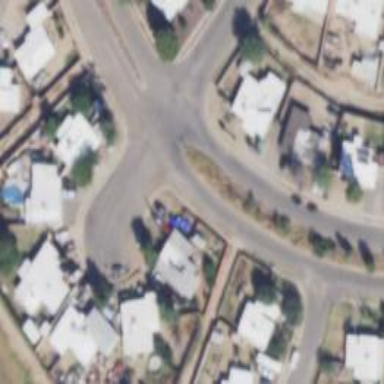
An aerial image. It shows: Residential road.